Interaction volume radius: 5 \u00c5
Interaction volume height: 35 \u00c5
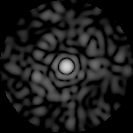
Disorder parameter: 0.8455